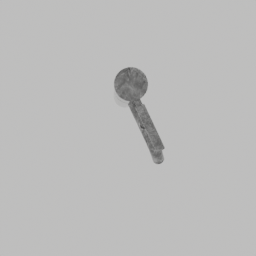
Label: appliances